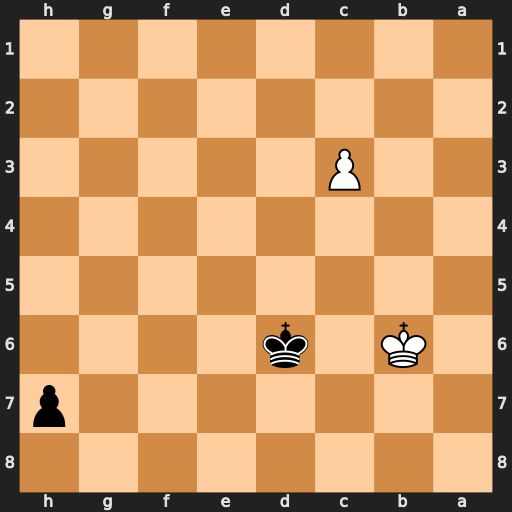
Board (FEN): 8/7p/1K1k4/8/8/2P5/8/8
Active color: b
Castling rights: -
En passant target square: -
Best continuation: Kd5 Kb5 h5 c4+ Ke6